Question: I've created a rounded corner button and in IE9 the gradient background is not rounded:

Here is the CSS:
'''
.search button {
padding: 10px;
font-family: "OpenSansSemibold", "Helvetica", Arial, sans-serif;
font-size: 16px;
display: inline-block;
outline: none;
cursor: pointer;
text-align: center;
text-decoration: none;
padding: .5em 2em .55em;
text-shadow: 0 1px 1px rgba(0,0,0,.3);
-webkit-border-radius: .5em;
-moz-border-radius: .5em;
border-radius: .5em;
-webkit-box-shadow: 0 1px 2px rgba(0,0,0,.2);
-moz-box-shadow: 0 1px 2px rgba(0,0,0,.2);
box-shadow: 0 1px 2px rgba(0,0,0,.2);
color: #fef4e9;
border: solid 1px #da7c0c;
background: #f78d1d;
background: -webkit-gradient(linear, left top, left bottom, from(#faa51a), to(#f47a20));
background: -moz-linear-gradient(top, #faa51a, #f47a20);
filter: progid:DXImageTransform.Microsoft.gradient(startColorstr='#faa51a', endColorstr='#f47a20');
}
'''
How can I fix this?
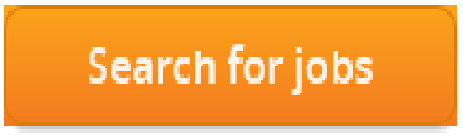
Answer: Remove the style from your css class.
<URL>
If you want the gradient for IE8 and below, then you need to create a separate CSS file and wrap it in this:
'''
<!--[if lte IE 8]>
[css path here]
<![endif]-->
'''
You cannot have both a gradient and a rounded corner button in IE9. In fact, Twitter's Bootstrap framework degrades IE9 buttons to a solid background color with a rounded corner.